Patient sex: M
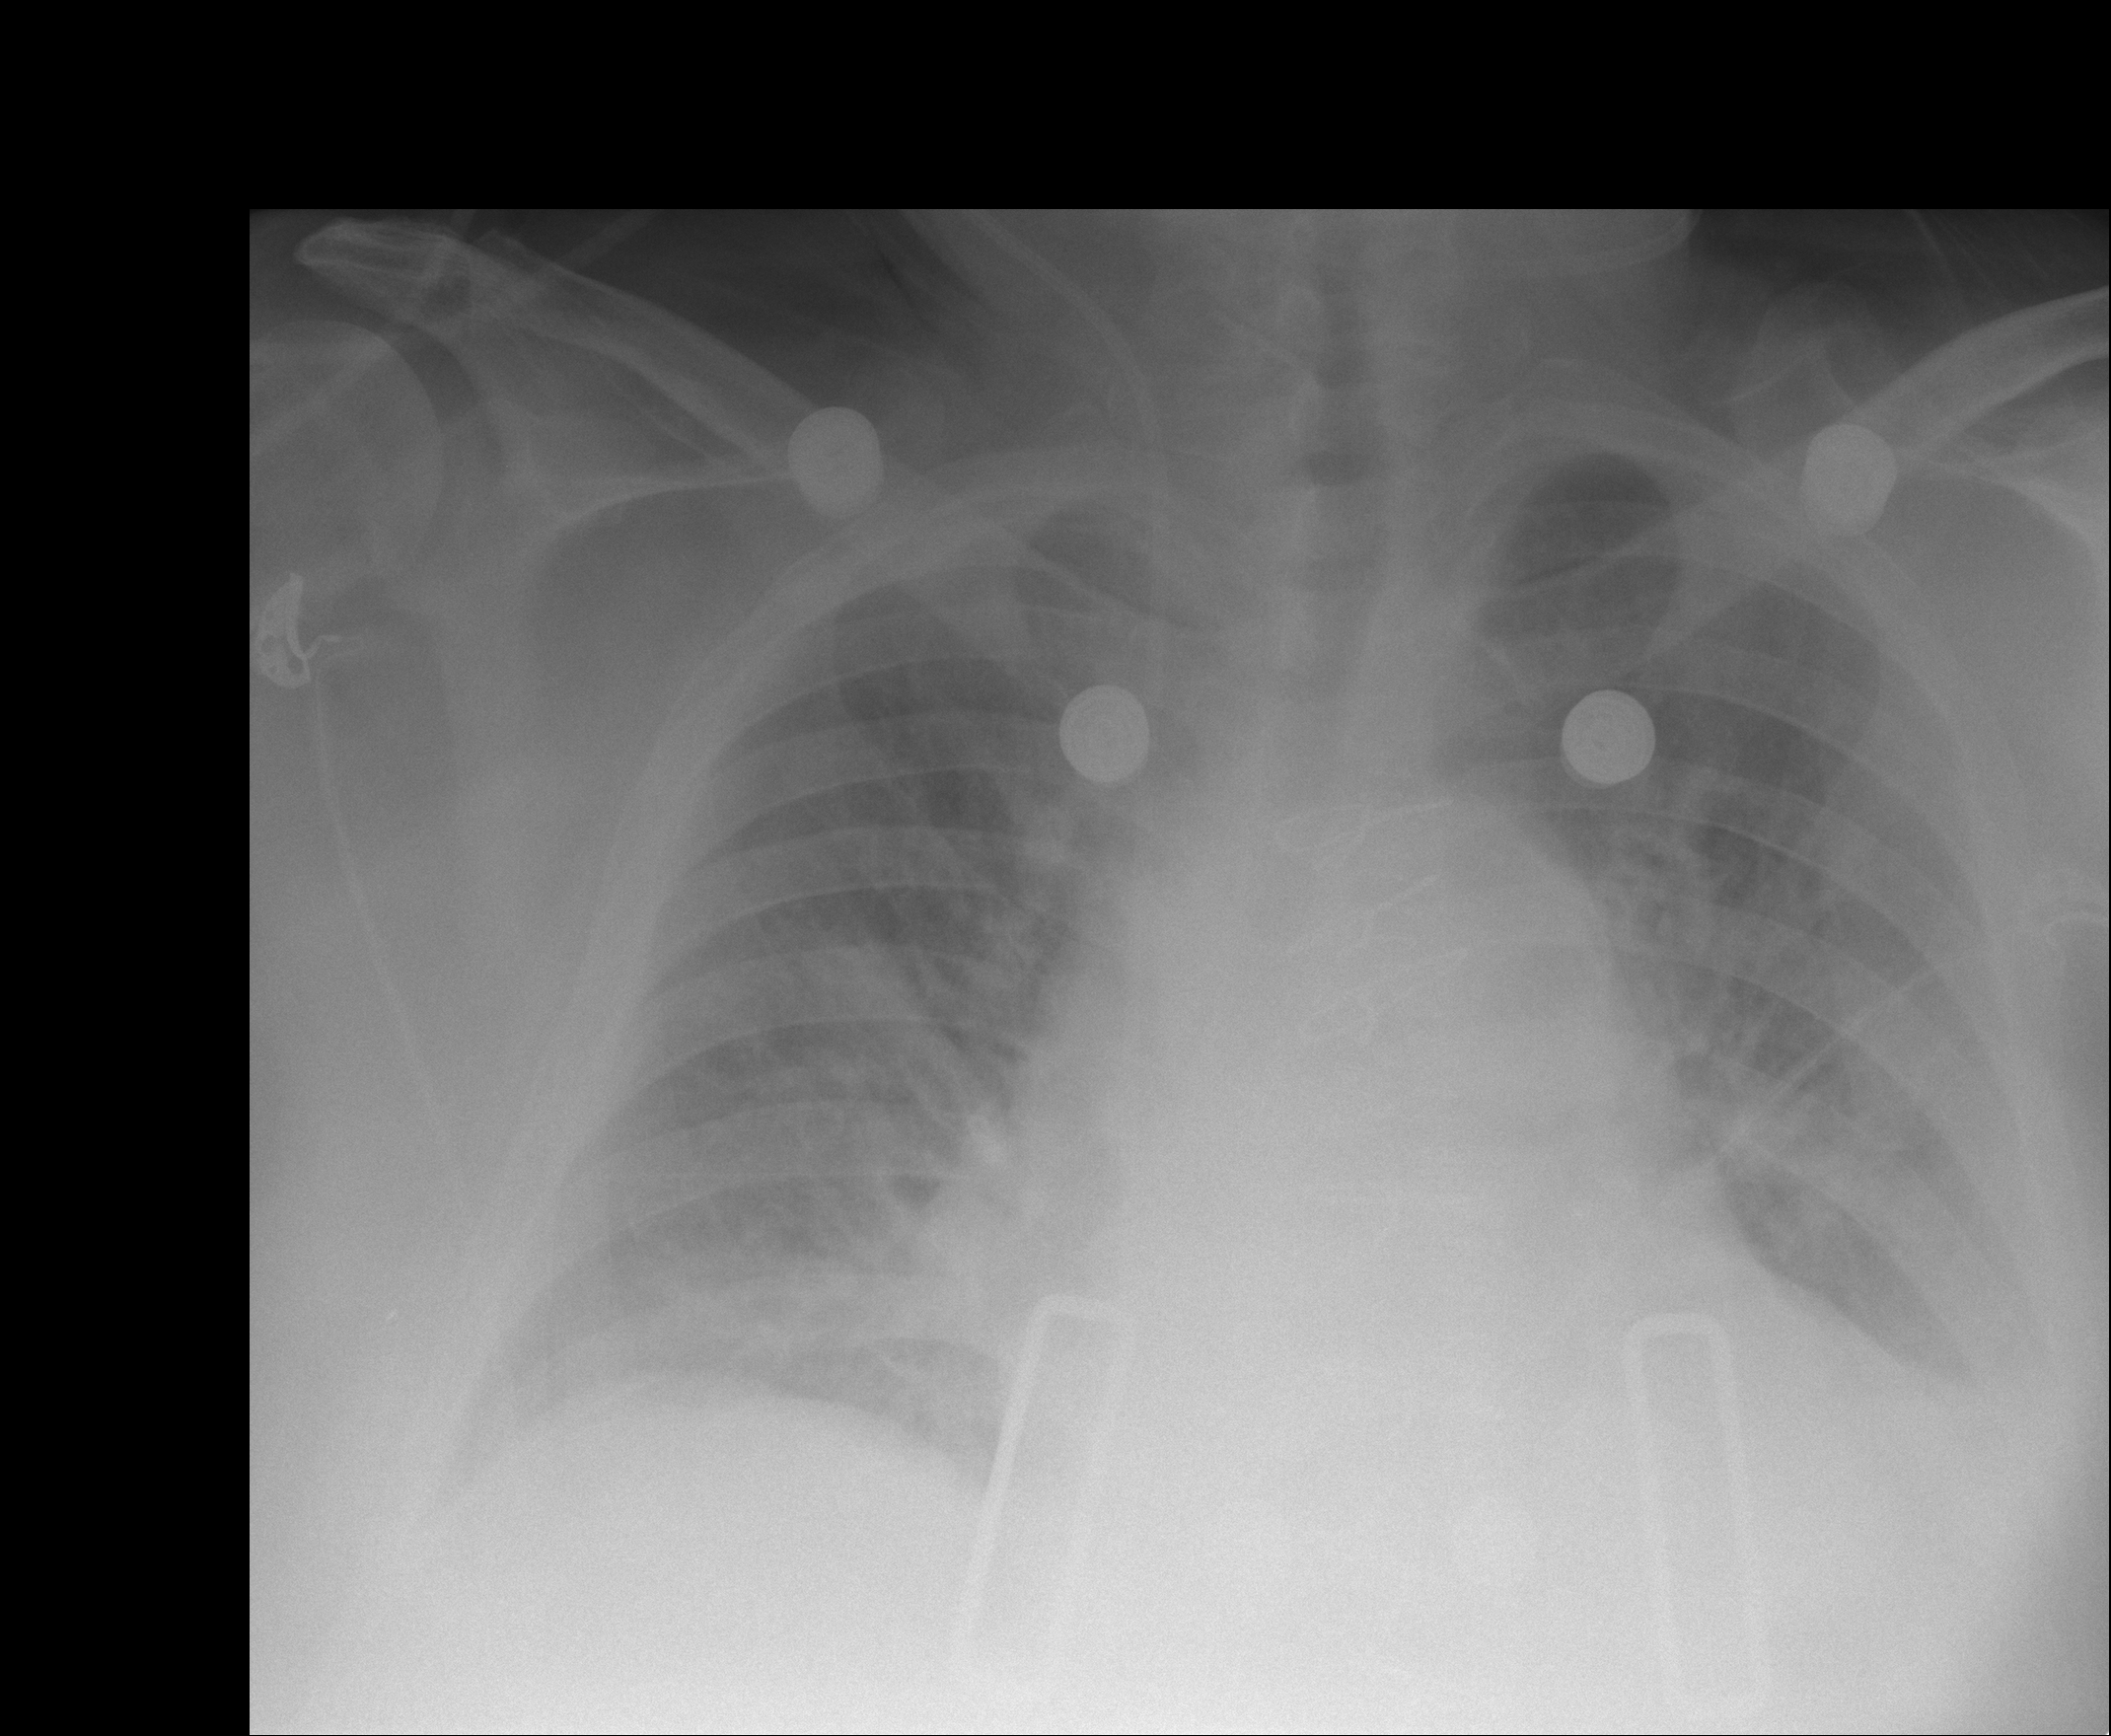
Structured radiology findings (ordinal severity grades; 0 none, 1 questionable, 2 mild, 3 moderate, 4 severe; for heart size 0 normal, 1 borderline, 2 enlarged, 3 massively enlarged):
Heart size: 2
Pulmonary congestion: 3
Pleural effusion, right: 2
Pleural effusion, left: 2
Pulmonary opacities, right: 0
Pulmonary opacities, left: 0
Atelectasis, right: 2
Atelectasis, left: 2